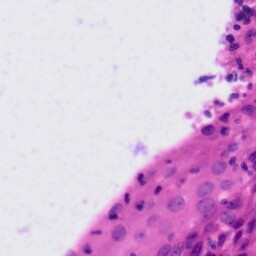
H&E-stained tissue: Tonsil